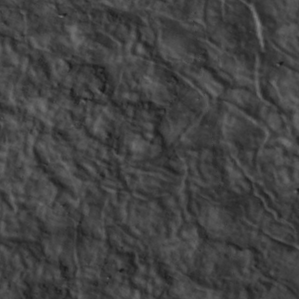
Label: non_frost